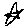
Label: star